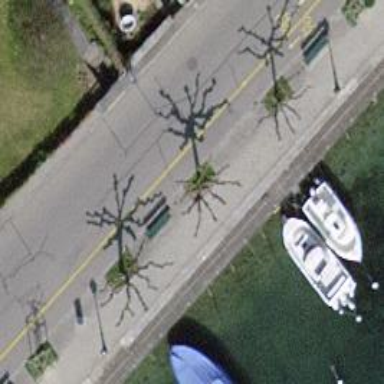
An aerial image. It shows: Bench for seating.